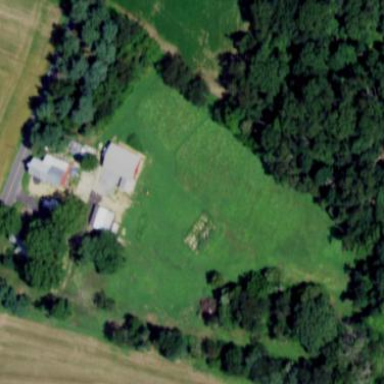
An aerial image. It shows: Farmyard area.